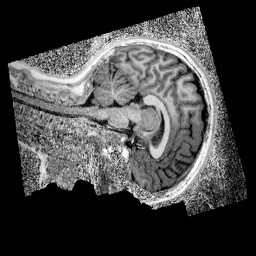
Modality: UNIT1_denoised
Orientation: sagittal
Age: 12
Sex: female
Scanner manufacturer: siemens
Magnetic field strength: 3 T
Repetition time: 4 s
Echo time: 0.00299 s